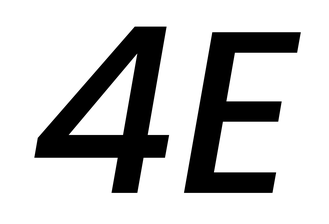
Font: Poppins-MediumItalic